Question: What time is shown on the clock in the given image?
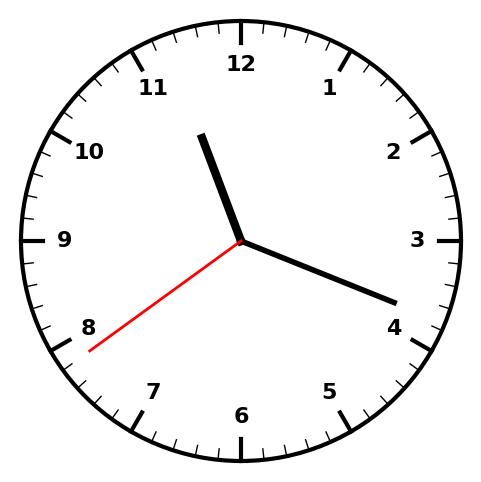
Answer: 11:18:39